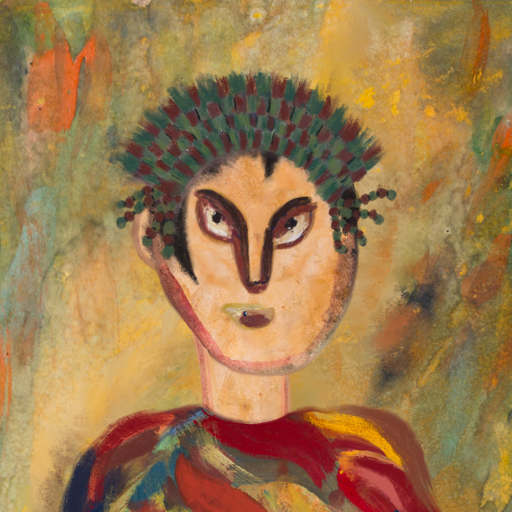
Background: Comrade, Head And Neck Front: Childish, Face Front: After_Raid, Bust: Mother_And_Son_Son, Hair Front: Roy_Bahadur, Head Accessory: After_Raid_Crown, Second Necklace: Blank, Necklace: Blank, Baby: Blank